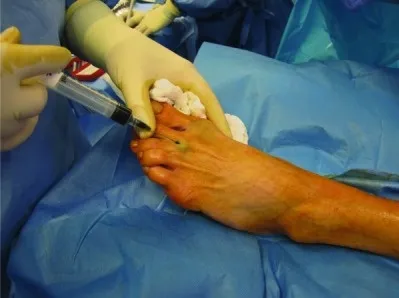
Third patient. A. Intra-operative dye injection of superficial dorsal lymphatic.
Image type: medical_photograph (other_medical_photograph)